Field crop: maize
Growth stage: 2
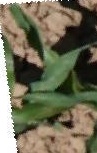
Species: maize